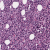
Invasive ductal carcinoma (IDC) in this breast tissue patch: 1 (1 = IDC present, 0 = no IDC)